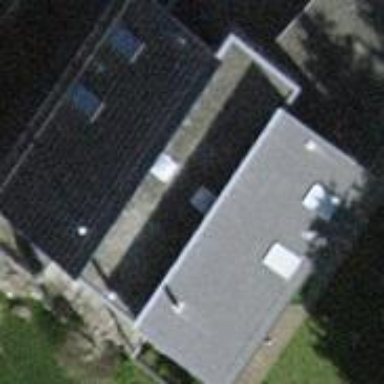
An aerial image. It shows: Building with tile roof.